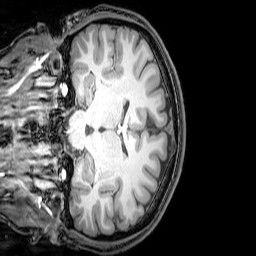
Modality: T1w
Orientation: coronal
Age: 23
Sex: male
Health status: healthy
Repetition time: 0.081 s
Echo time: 0.037 s